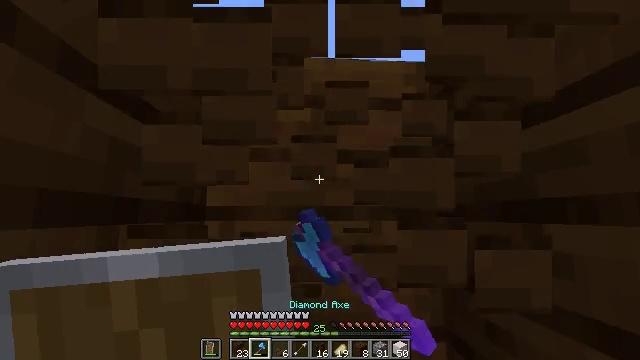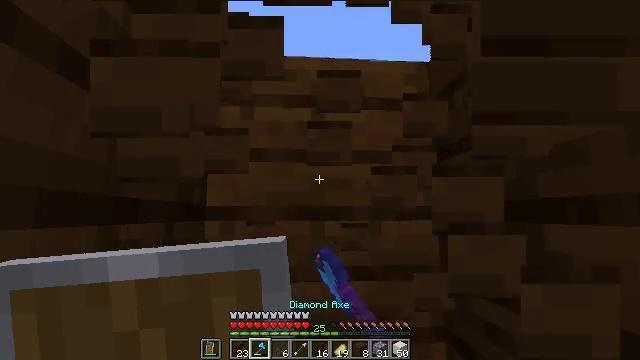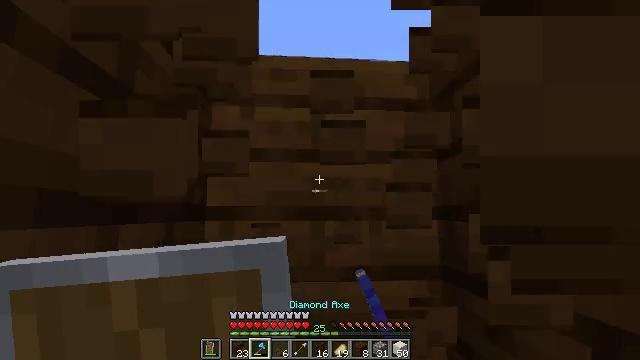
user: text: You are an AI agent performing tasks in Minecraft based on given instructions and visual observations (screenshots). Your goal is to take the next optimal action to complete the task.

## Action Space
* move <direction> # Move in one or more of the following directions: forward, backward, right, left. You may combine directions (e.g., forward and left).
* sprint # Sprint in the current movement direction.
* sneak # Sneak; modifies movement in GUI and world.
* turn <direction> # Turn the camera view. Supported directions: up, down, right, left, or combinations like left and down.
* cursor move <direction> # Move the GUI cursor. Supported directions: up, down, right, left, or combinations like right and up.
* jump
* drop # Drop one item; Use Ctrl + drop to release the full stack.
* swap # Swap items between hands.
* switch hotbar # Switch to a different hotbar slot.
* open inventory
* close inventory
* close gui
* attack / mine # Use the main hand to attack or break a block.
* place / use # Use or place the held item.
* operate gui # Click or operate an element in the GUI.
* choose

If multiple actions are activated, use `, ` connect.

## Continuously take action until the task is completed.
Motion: motion action
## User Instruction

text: Remove the dark oak stairs from the build.
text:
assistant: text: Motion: sneak
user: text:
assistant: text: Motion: sneak
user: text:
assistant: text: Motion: sneak